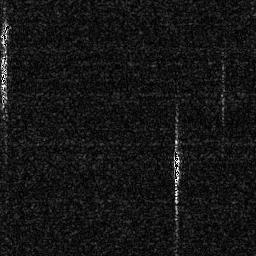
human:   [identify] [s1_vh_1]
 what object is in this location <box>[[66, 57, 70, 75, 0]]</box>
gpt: <ref>1 small ship at the center</ref>

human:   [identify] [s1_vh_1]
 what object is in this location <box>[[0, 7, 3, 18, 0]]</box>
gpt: <ref>1 small ship at the top left</ref>